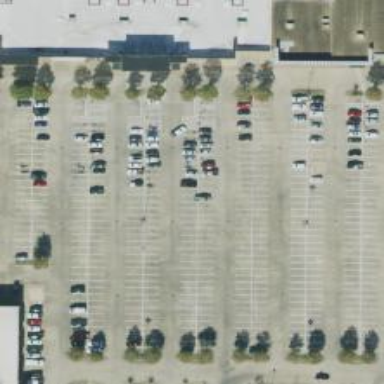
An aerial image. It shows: Parking space.